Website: walmart
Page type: billing-address
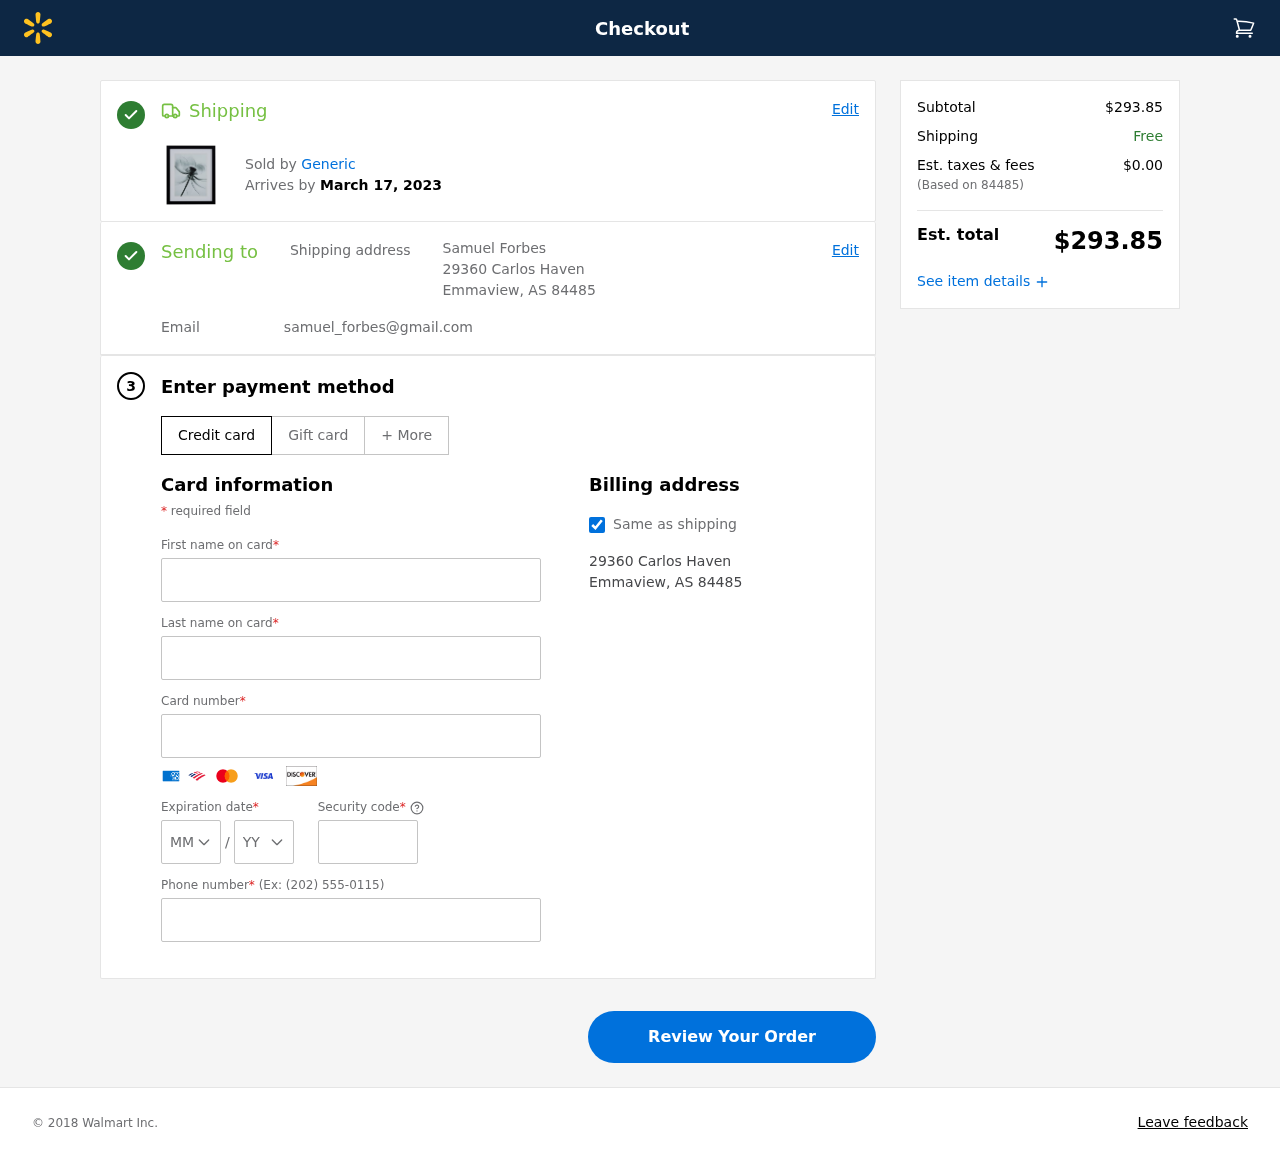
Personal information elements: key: PII_CARD_CVV
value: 391
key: PII_CARD_EXPIRY_MONTH
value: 01
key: PII_CARD_EXPIRY_YEAR
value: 30
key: PII_CARD_NUMBER
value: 6540 8511 7094 5935
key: PII_CITY_STATE_ZIP
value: Emmaview, AS 84485
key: PII_EMAIL
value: samuel_forbes@gmail.com
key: PII_FIRSTNAME
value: Samuel
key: PII_FULLNAME
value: Samuel Forbes
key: PII_LASTNAME
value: Forbes
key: PII_PHONE
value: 7363426604
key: PII_POSTCODE
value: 84485
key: PII_STREET
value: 29360 Carlos Haven
Product elements: key: PRODUCT1_BRAND
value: Generic
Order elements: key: ORDER_DELIVERY_DATE
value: March 17, 2023
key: ORDER_SUBTOTAL
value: $293.85
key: ORDER_TAX
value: $0.00
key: ORDER_TOTAL
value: $293.85